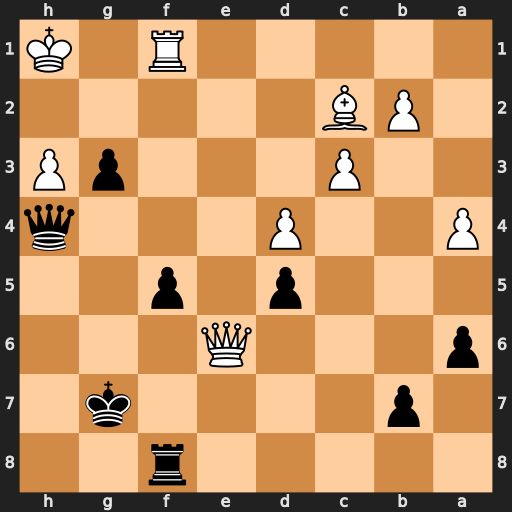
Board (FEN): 5r2/1p4k1/p3Q3/3p1p2/P2P3q/2P3pP/1PB5/5R1K
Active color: b
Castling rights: -
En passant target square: -
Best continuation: Qxh3+ Kg1 Qh2#